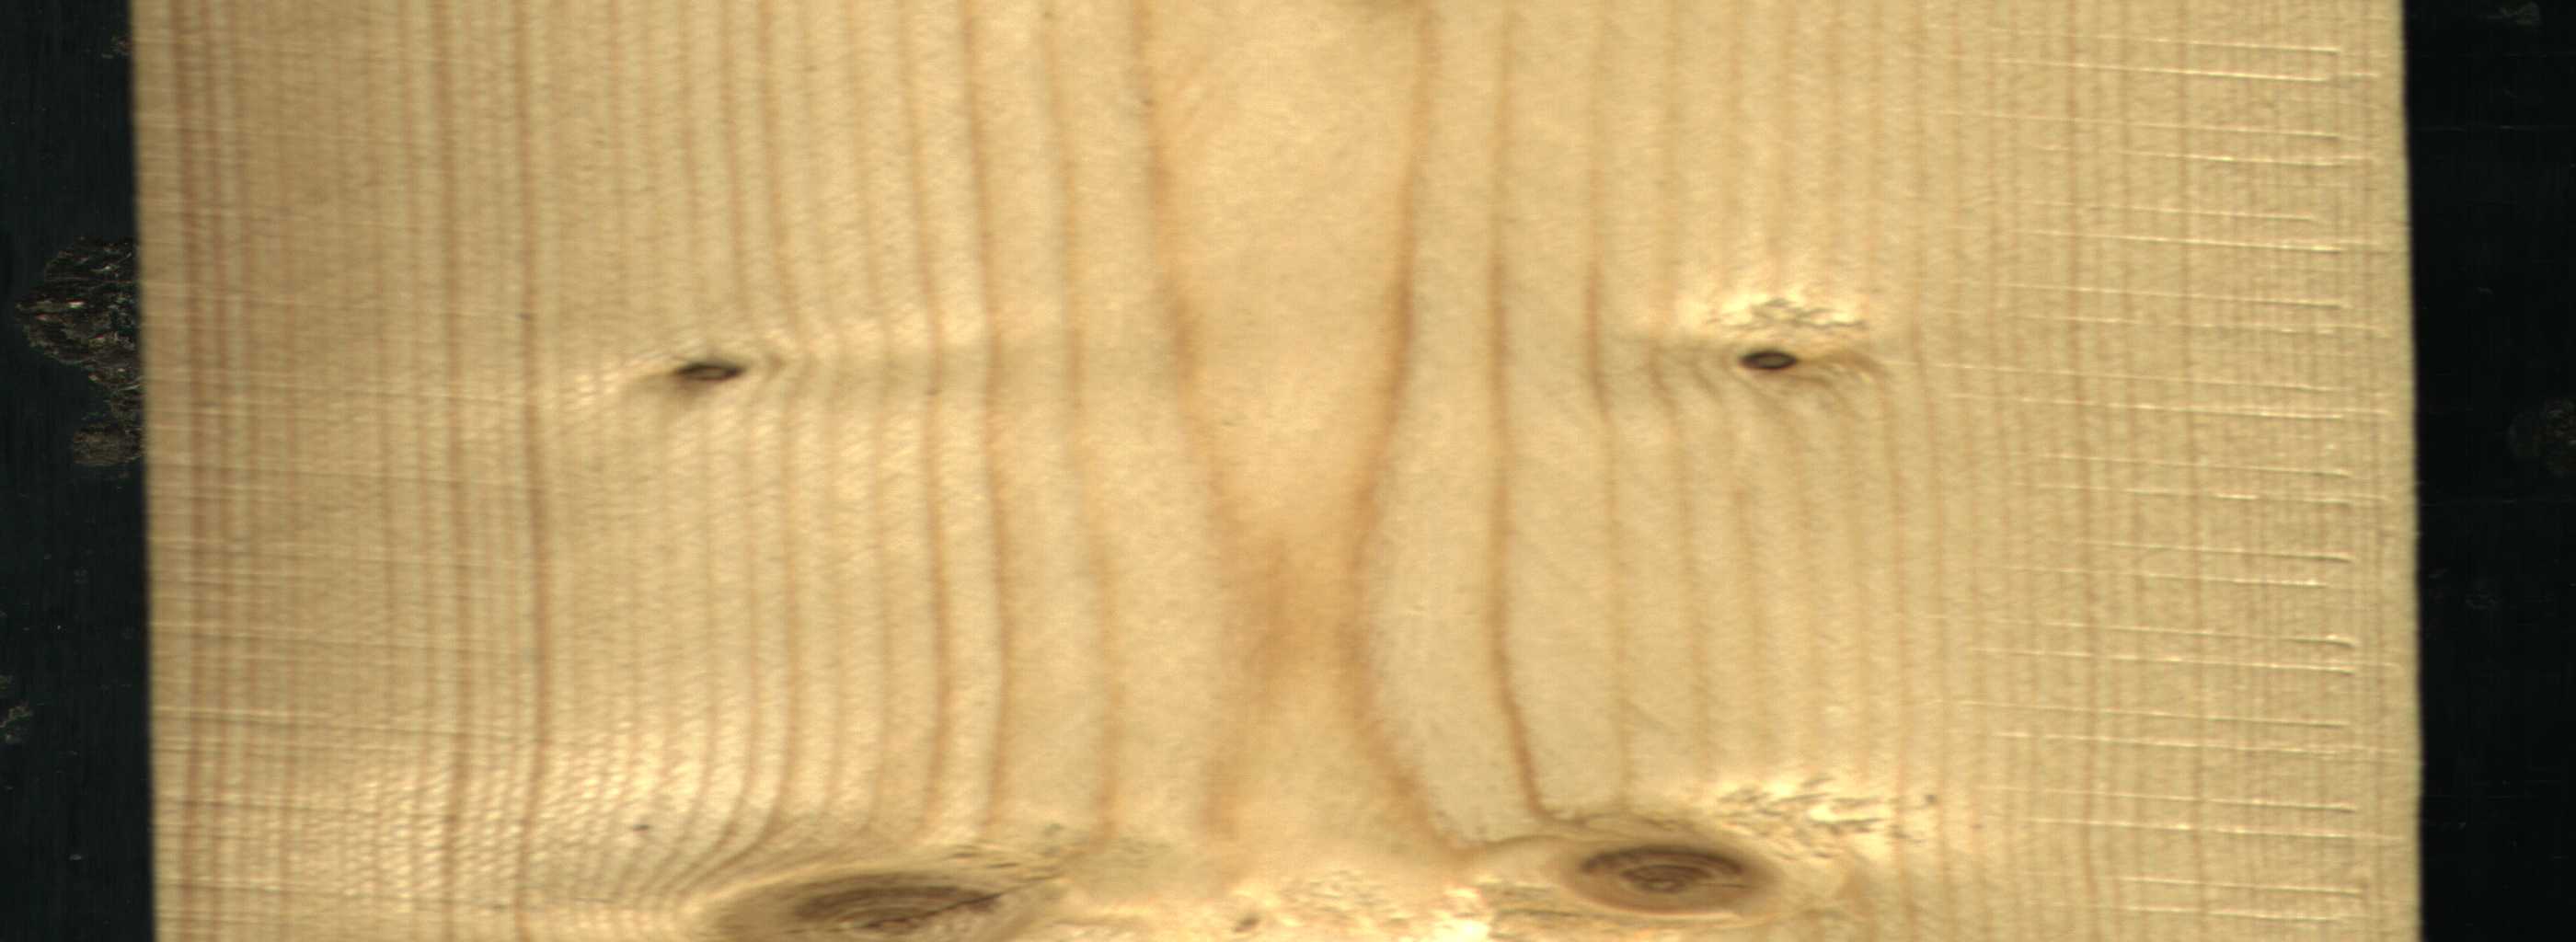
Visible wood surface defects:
Live_Knot
Live_Knot
Live_Knot
Live_Knot
Live_Knot